Field crop: maize
Growth stage: 1
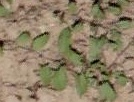
Species: convolvulus